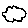
Label: cloud